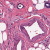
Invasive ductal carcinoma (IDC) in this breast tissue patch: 0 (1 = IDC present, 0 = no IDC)